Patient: sex M, age 48
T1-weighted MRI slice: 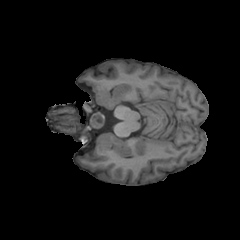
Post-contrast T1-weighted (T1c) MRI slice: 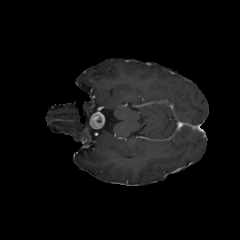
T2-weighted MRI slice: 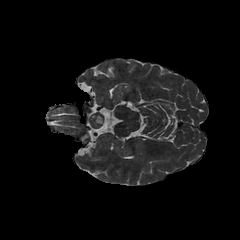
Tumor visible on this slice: no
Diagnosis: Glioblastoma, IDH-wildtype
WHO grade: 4